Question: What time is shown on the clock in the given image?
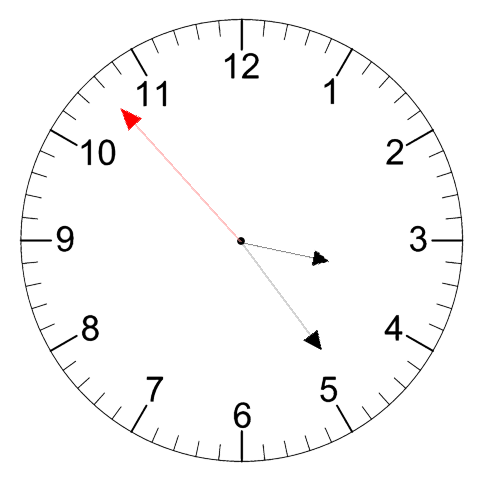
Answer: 03:23:53